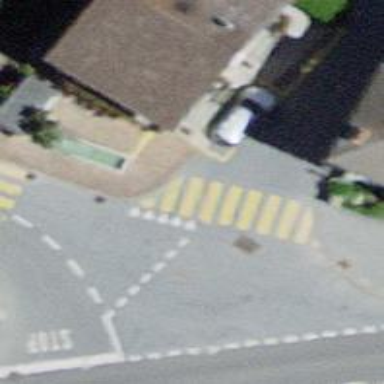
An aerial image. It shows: Zebra crossing on the road.